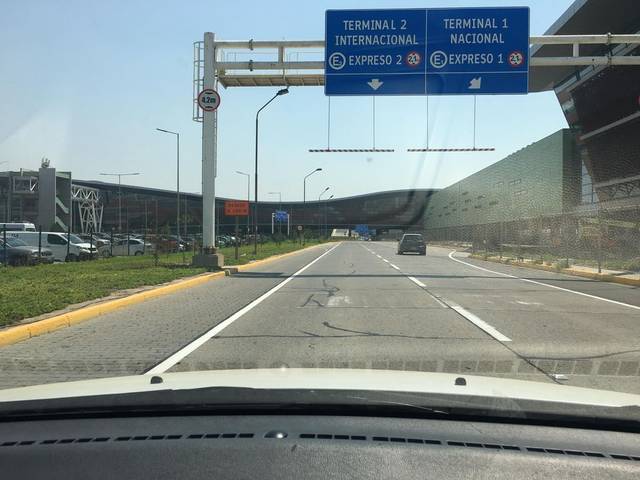
Region: Chile
Coordinates: -33.403, -70.792